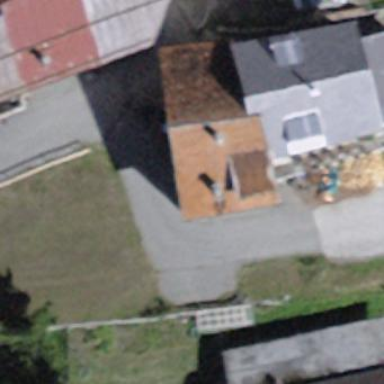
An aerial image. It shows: Residential building with gabled roof oriented across.